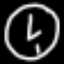
Label: clock